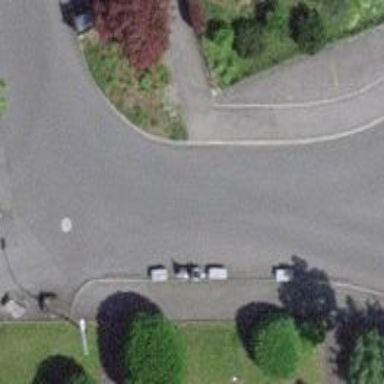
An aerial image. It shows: Kerb serving as barrier.